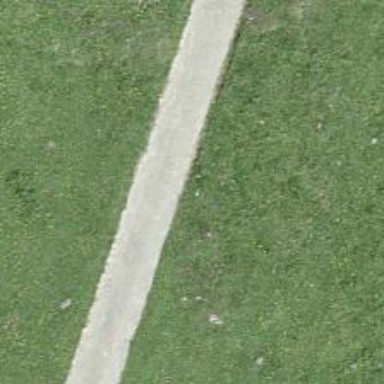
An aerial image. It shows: Track with grade1 tracktype.